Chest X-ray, AP view. Patient: 59 years old, sex F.
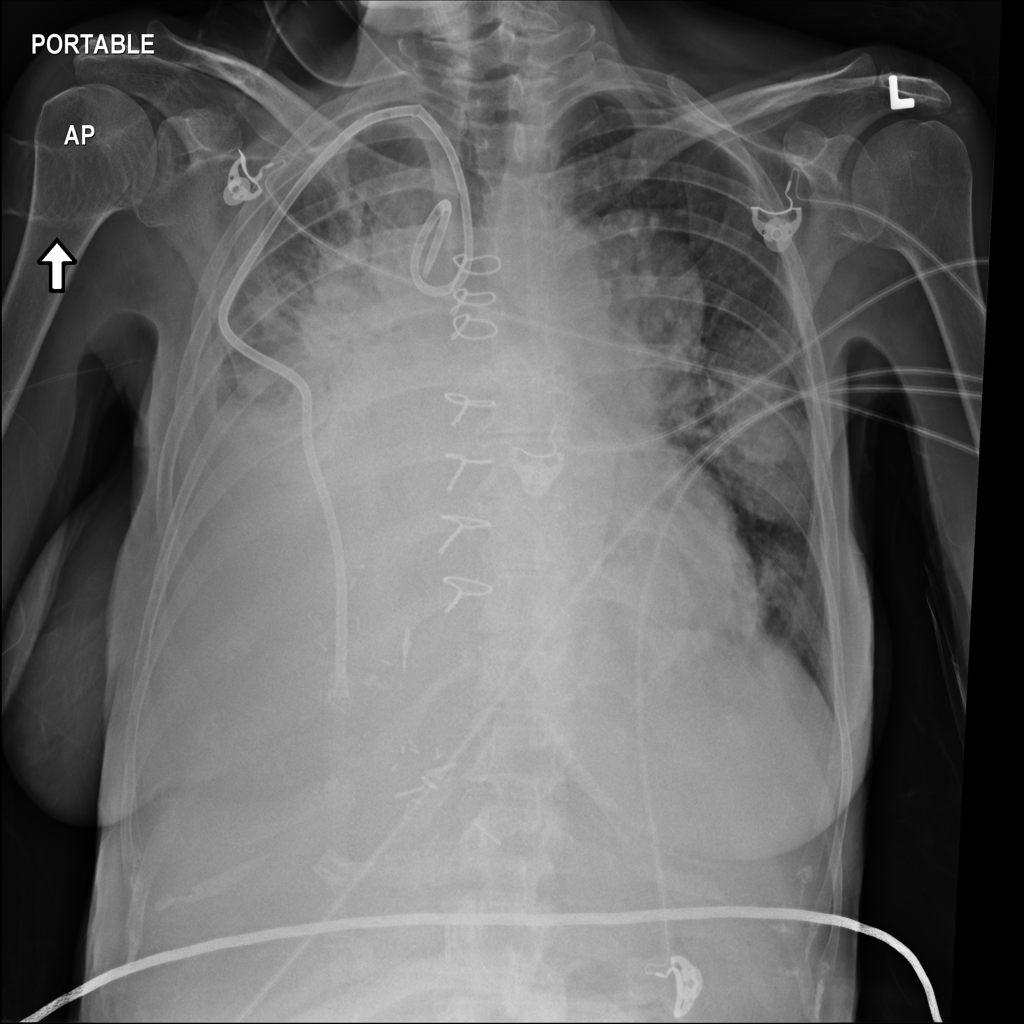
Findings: Effusion, Nodule